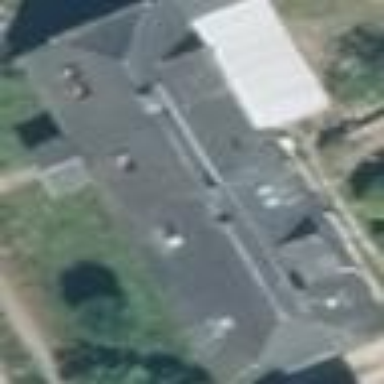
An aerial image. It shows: Detached building.